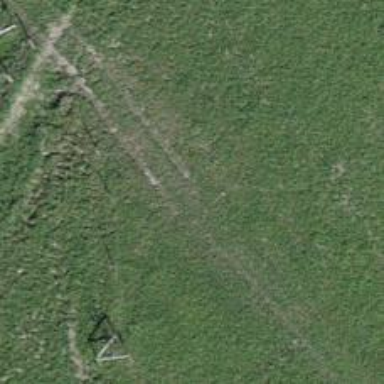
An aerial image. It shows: Grass track with grade4 surface.